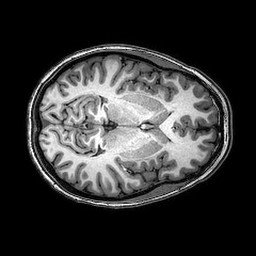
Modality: T1w
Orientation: axial
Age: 23
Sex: female
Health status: healthy
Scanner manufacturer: philips
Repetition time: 0.008229 s
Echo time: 0.00378 s